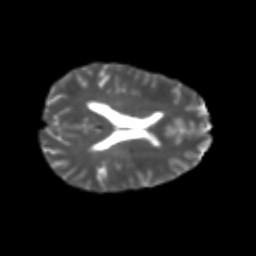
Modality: T2w
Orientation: axial
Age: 24
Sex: female
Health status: healthy
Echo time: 0.074 s